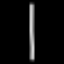
Label: line